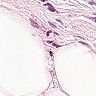
Metastatic tissue present: no